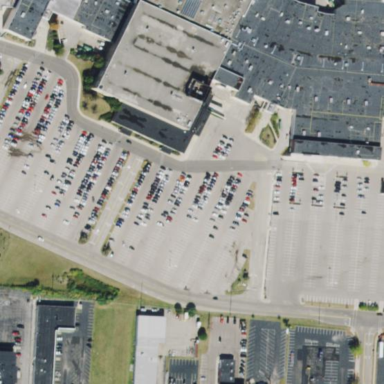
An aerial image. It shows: Department store.